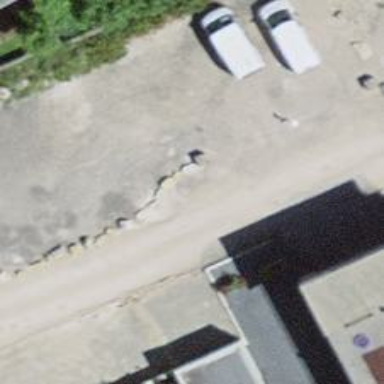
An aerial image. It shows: Path made of paving stones.